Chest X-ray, PA view. Patient: 60 years old, sex F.
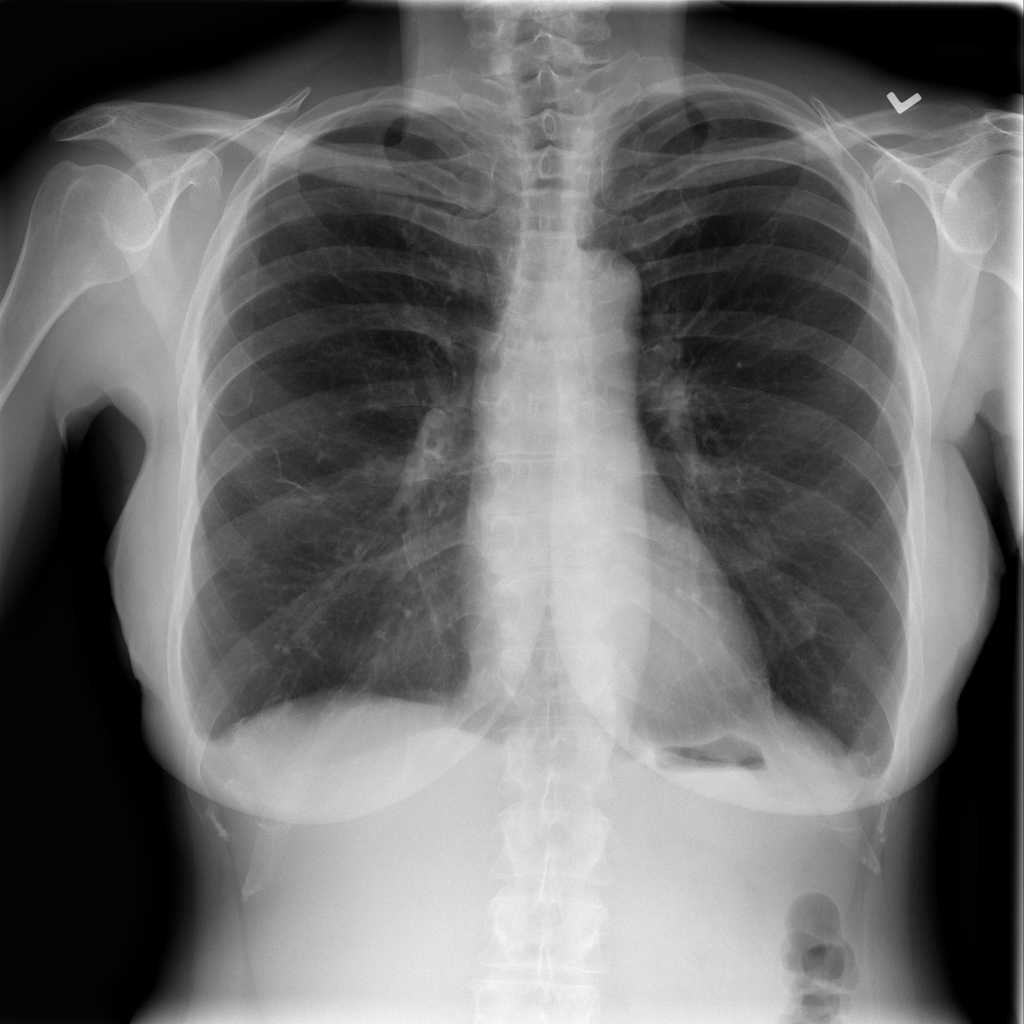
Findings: No Finding